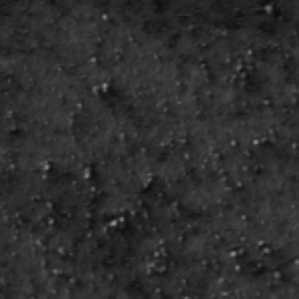
Label: frost